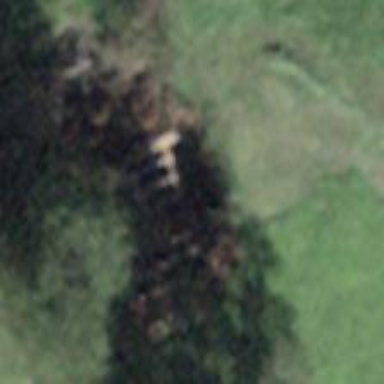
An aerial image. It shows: Barn.